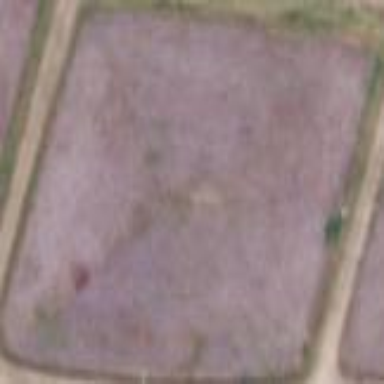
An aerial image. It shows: Farmland with cranberries as the crop.